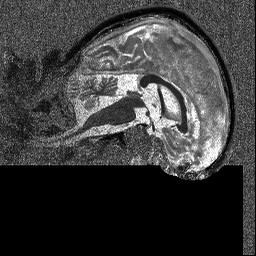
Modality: T1map
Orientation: sagittal
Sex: male